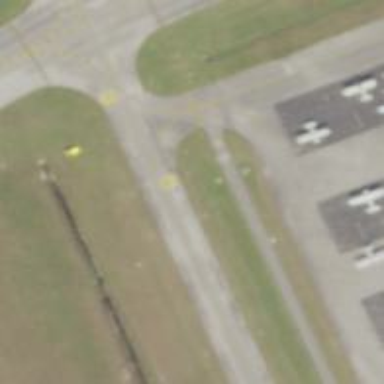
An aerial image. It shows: Image of taxiway at airport.